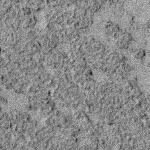
Label: no_change